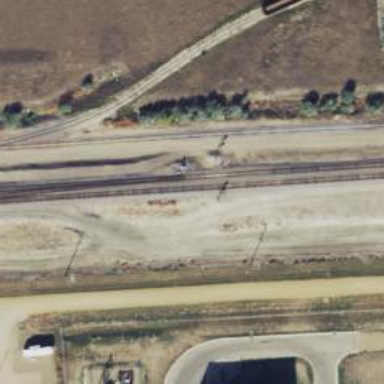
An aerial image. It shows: Railway track.